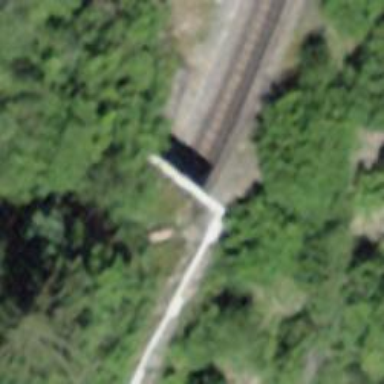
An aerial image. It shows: Narrow gauge electrified railway passing through tunnel.